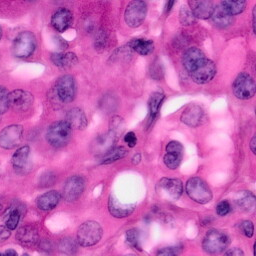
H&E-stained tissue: Pancreatic